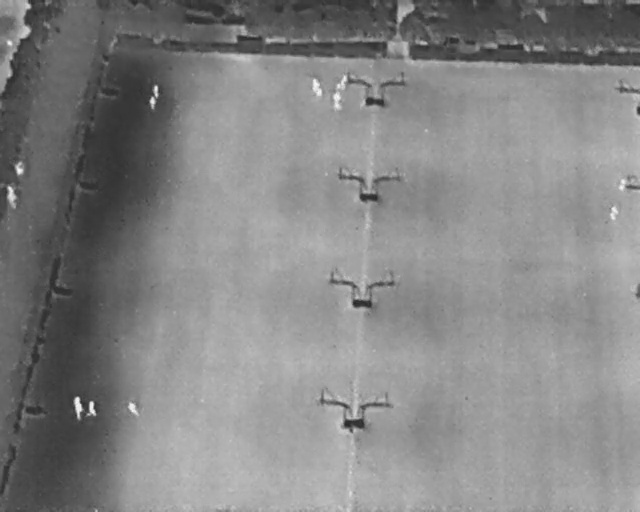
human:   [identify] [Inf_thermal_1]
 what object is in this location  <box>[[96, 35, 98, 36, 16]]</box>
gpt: <ref>1 small person at the right</ref>